Question: I'm building a small app and wan't to display quotes in a UITableView. I'm using custom UITableViewCells with a bunch of UILabels, one for the headline and one for quote and more labels for more information.
I want to display the quote with a vertical line on the left side in front of the text. Like some blockquotes. Here is an example from Reeder-App, it does it exactly the way I want it.

Is there a simple way to do this, maybe with attributed strings? A hint would be awesome, because I haven't got an idea to solve it.
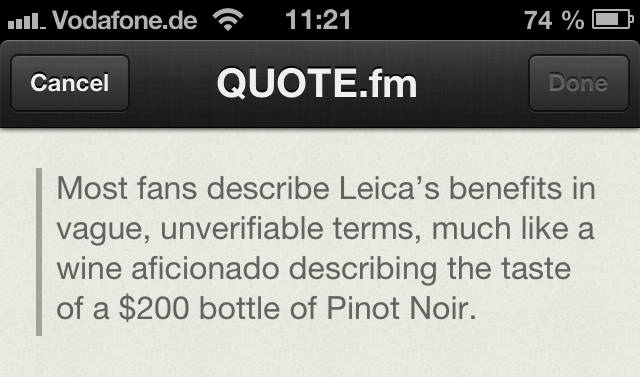
Answer: Get the textheight like:
'''
CGSize textHeight = [textLabel.text sizeWithFont:textLabel.font constrainedToSize:CGSizeMake(textLabel.frame.size.width, 99999999)];
'''
Then draw the line like:
'''
UIView *lineView = [[UIView alloc]initWithFrame:CGRectMake(10, 10, 5, textHeight.height)];
lineView.backgroundColor = [UIColor grayColor];
[self.view addSubview:lineView];
'''